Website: home-depot
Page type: receipt
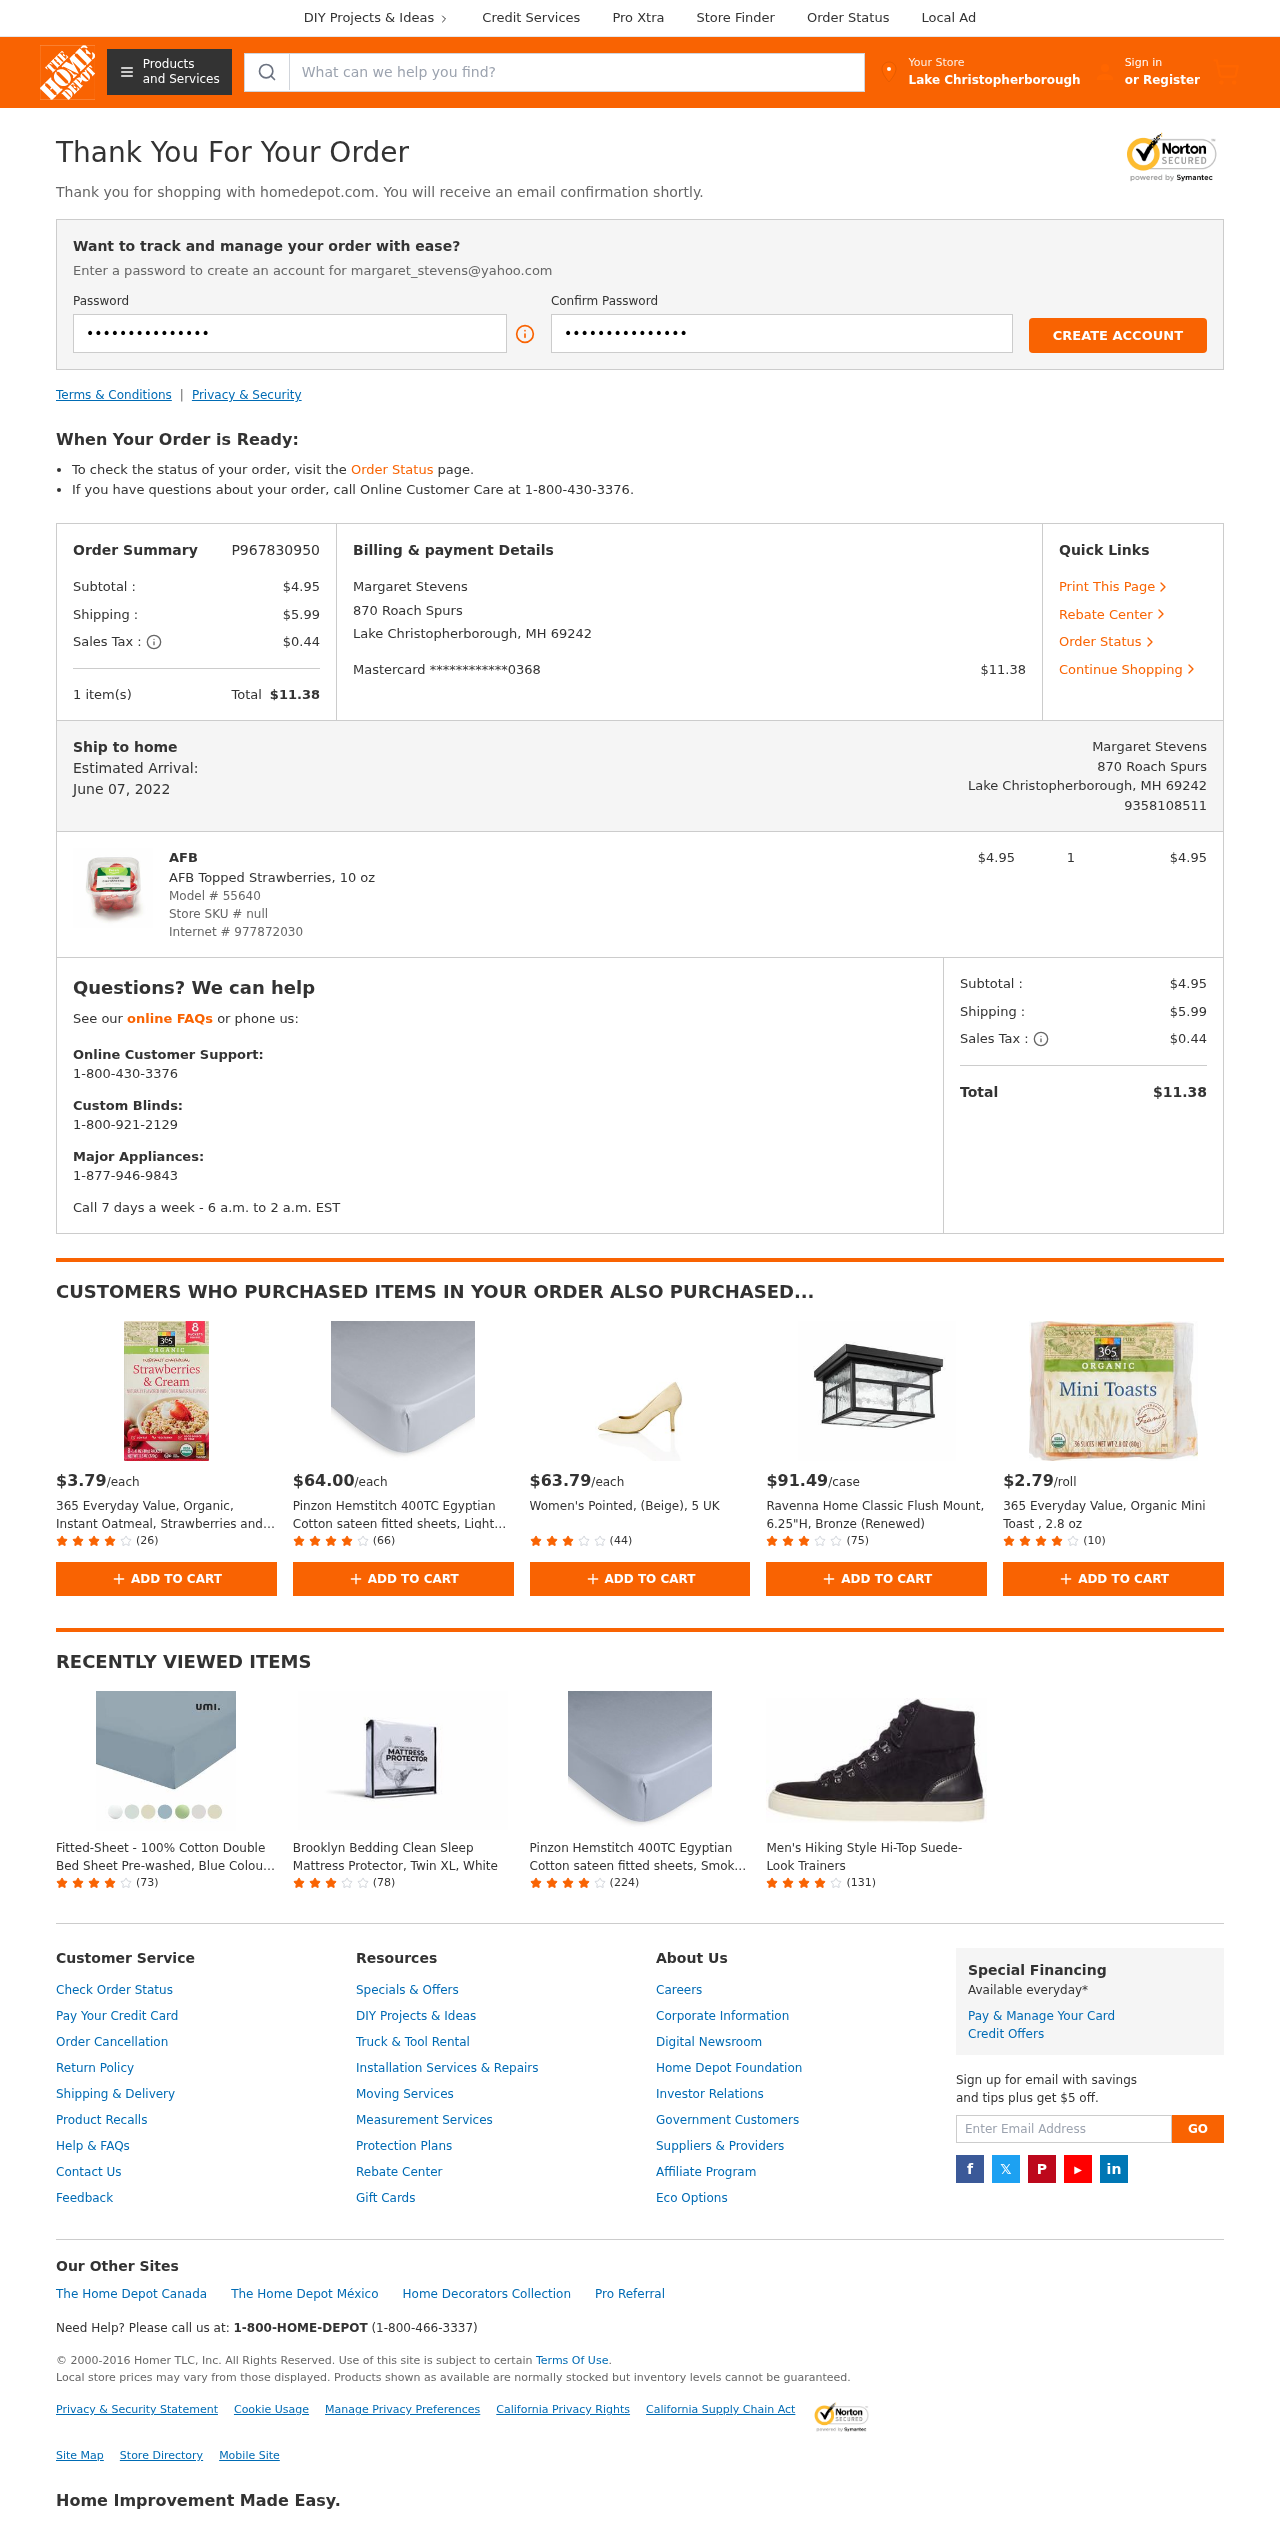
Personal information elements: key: PII_CARD_LAST4
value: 0368
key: PII_CARD_TYPE
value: Mastercard
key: PII_CITY
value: Lake Christopherborough
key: PII_EMAIL
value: margaret_stevens@yahoo.com
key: PII_FULLNAME
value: Margaret Stevens
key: PII_PHONE
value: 9358108511
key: PII_STREET
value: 870 Roach Spurs
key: PII_CITY_STATE_ZIP
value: Lake Christopherborough, MH 69242
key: PII_FULLNAME2
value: Margaret Stevens
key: PII_STREET2
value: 870 Roach Spurs
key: PII_CITY_STATE_ZIP2
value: Lake Christopherborough, MH 69242
Product elements: key: PRODUCT1_BRAND
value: AFB
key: PRODUCT1_NAME
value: AFB Topped Strawberries, 10 oz
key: PRODUCT1_PRICE
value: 4.95
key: PRODUCT1_QUANTITY
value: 1
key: PRODUCT2_PRICE
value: $3.79
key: PRODUCT2_NAME
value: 365 Everyday Value, Organic, Instant Oatmeal, Strawberries and Cream, 11.3oz, 8 ct
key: PRODUCT2_NUM_RATINGS
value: (26)
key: PRODUCT3_PRICE
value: $64.00
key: PRODUCT3_NAME
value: Pinzon Hemstitch 400TC Egyptian Cotton sateen fitted sheets, Light Gray 100 x 200 x 20 cm
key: PRODUCT3_NUM_RATINGS
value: (66)
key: PRODUCT4_PRICE
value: $63.79
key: PRODUCT4_NAME
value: Women's Pointed, (Beige), 5 UK
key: PRODUCT4_NUM_RATINGS
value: (44)
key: PRODUCT5_PRICE
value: $91.49
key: PRODUCT5_NAME
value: Ravenna Home Classic Flush Mount, 6.25"H, Bronze (Renewed)
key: PRODUCT5_NUM_RATINGS
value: (75)
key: PRODUCT6_PRICE
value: $2.79
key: PRODUCT6_NAME
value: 365 Everyday Value, Organic Mini Toast , 2.8 oz
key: PRODUCT6_NUM_RATINGS
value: (10)
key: PRODUCT7_NAME
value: Fitted-Sheet - 100% Cotton Double Bed Sheet Pre-washed, Blue Colour, Elasticized Deep Pocket Fits Lo
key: PRODUCT7_NUM_RATINGS
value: (73)
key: PRODUCT8_NAME
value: Brooklyn Bedding Clean Sleep Mattress Protector, Twin XL, White
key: PRODUCT8_NUM_RATINGS
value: (78)
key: PRODUCT9_NAME
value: Pinzon Hemstitch 400TC Egyptian Cotton sateen fitted sheets, Smokey Blue 90 x 190 x 40 cm
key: PRODUCT9_NUM_RATINGS
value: (224)
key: PRODUCT10_NAME
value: Men's Hiking Style Hi-Top Suede-Look Trainers
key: PRODUCT10_NUM_RATINGS
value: (131)
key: PRODUCT_MODEL_NUMBER
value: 55640
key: PRODUCT_INTERNET_NUMBER
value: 977872030
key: PRODUCT1_LINE_TOTAL
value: $4.95
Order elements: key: ORDER_ID
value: P967830950
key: ORDER_SUBTOTAL
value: $4.95
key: ORDER_SHIPPING_COST
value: $5.99
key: ORDER_TAX
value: $0.44
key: ORDER_NUM_ITEMS
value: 1 item(s)
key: ORDER_TOTAL
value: $11.38
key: ORDER_DELIVERY_DATE
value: June 07, 2022
Search elements: key: HEADER_SEARCH
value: What can we help you find?
Other elements: key: STORE_SKU
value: null